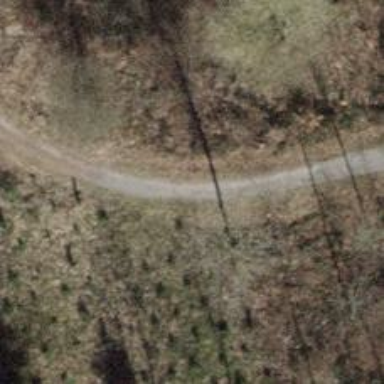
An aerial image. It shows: Gravel path.